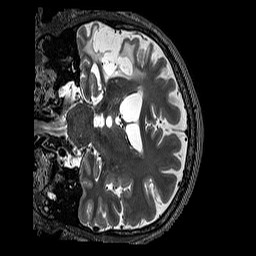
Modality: T2w
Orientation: coronal
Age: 47
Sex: male
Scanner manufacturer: siemens
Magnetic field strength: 3 T
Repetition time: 3.2 s
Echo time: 0.567 s